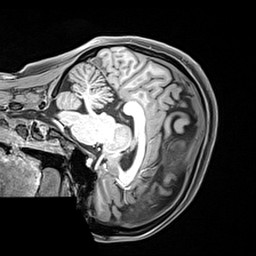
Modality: T1w
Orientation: sagittal
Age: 28
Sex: female
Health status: healthy
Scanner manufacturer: siemens
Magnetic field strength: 3 T
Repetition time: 2.4 s
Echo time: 0.00217 s